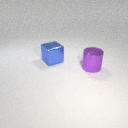
large purple metal cylinder to the right of large blue metal cube